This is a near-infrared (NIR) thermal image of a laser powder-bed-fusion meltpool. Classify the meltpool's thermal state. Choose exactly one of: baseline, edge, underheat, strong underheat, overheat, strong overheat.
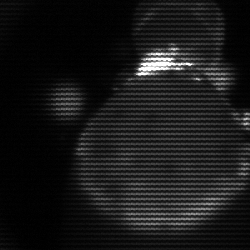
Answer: edge